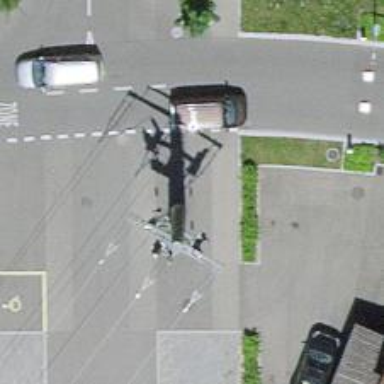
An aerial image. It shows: Three cables of power line.